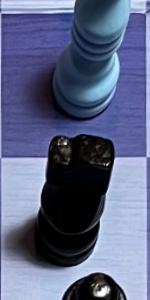
Label: Knight_Black